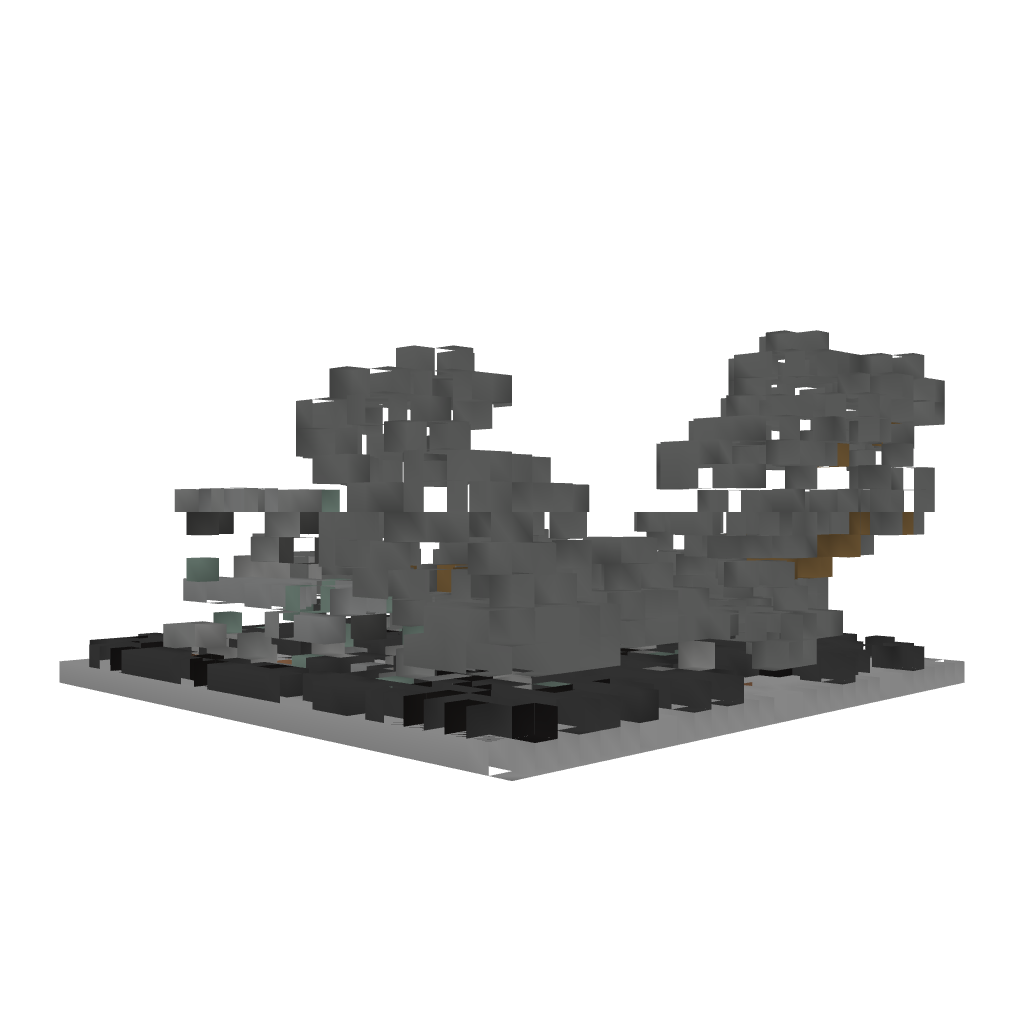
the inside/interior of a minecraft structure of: Decorative Ruin